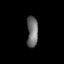
Tissue: lung
Cell type: T cells
Senescence score: 0.1943
Nuclear area (px): 338
Mean DAPI intensity: 110.281